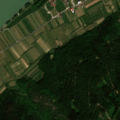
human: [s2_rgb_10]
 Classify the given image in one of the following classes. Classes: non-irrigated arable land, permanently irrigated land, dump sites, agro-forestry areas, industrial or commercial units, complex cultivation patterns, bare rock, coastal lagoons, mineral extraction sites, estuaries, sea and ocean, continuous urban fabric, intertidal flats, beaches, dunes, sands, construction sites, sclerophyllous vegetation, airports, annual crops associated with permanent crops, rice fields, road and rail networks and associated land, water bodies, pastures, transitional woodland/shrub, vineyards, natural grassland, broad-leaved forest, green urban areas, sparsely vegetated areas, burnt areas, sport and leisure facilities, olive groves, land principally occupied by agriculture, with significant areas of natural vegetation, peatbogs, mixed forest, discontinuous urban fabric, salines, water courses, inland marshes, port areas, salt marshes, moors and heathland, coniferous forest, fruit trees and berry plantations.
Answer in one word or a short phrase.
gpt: discontinuous urban fabric, vineyards, broad-leaved forest, coniferous forest, mixed forest, water courses